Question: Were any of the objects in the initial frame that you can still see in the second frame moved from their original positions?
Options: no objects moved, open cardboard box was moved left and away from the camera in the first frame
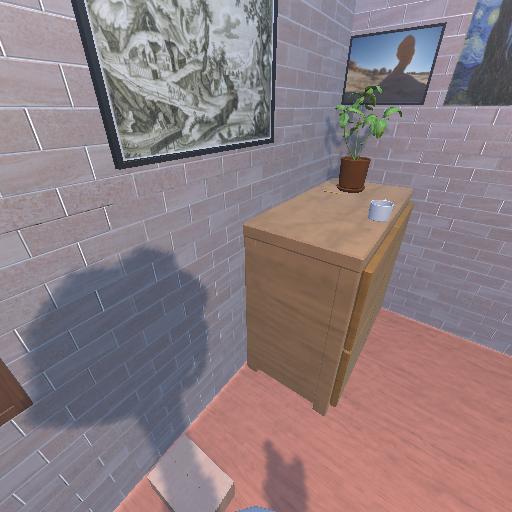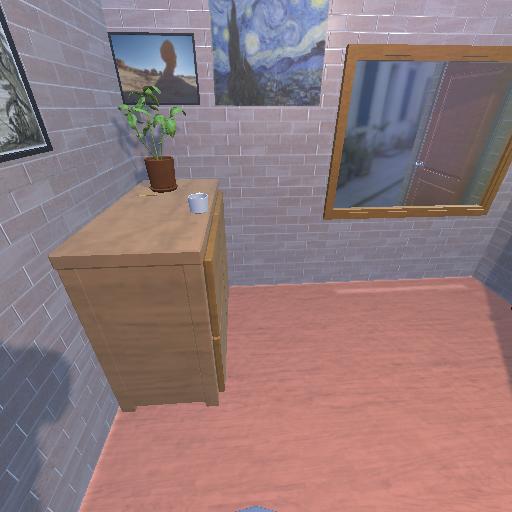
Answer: no objects moved